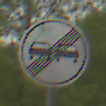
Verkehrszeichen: EndeUeberholverbot
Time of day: MorningAfternoon
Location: Outdoor (Nature)
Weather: Overcast
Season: NotSpecified
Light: Natural